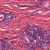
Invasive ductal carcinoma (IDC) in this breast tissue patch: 0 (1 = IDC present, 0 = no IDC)